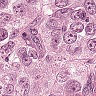
Metastatic tissue present: yes